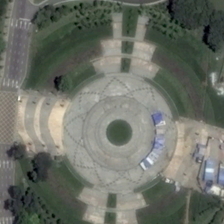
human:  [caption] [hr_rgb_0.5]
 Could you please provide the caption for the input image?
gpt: many green trees are around a circle square with green meadows .

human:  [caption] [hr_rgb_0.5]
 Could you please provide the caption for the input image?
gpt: many green trees are around a circle square with green meadows .

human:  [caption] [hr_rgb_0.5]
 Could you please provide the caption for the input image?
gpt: many green trees are around a circle square with green meadows .

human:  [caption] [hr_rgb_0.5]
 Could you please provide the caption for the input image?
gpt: many green trees are around a circle square with green meadows .

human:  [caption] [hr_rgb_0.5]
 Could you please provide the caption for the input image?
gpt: many green trees are around a circle square with green meadows .